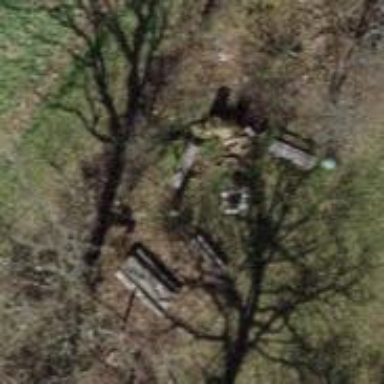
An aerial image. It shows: Bench for seating.